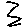
Label: zigzag